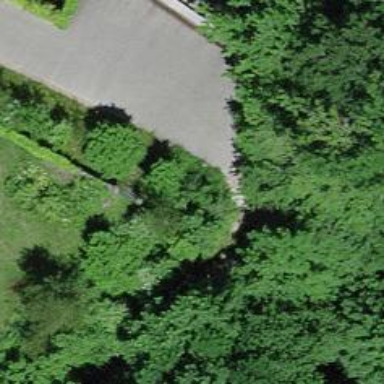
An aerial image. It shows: Unpaved steps.